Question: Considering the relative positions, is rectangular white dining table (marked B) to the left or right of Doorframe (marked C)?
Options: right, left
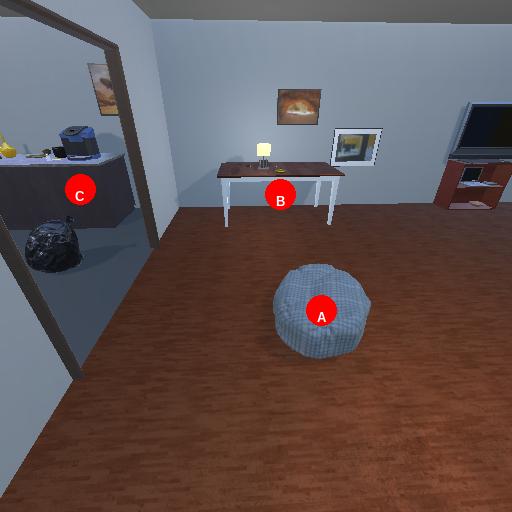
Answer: right